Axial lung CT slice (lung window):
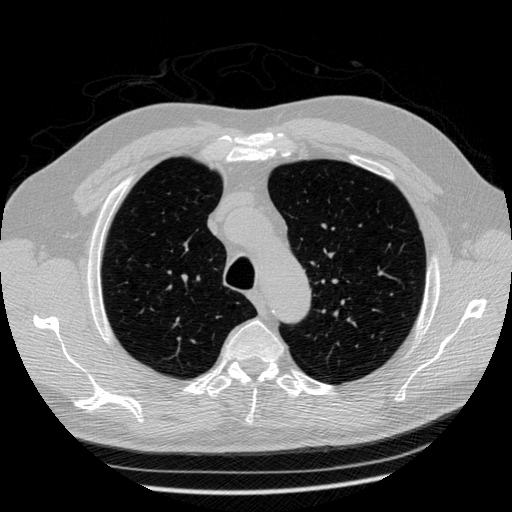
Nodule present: no